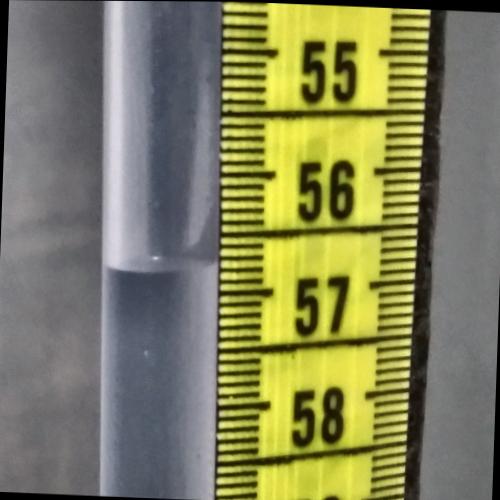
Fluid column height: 56.8 cm